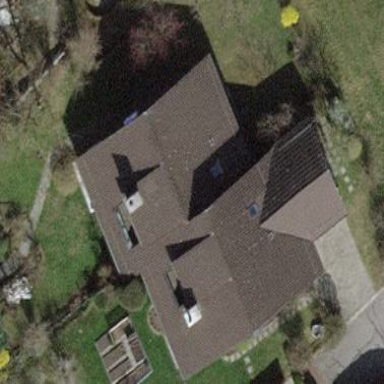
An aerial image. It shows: Building with tiled roof.